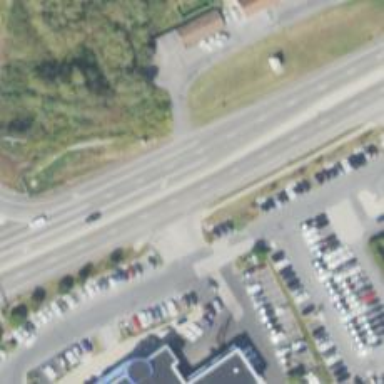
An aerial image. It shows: Asphalt road classified as primary highway with expressway characteristics.